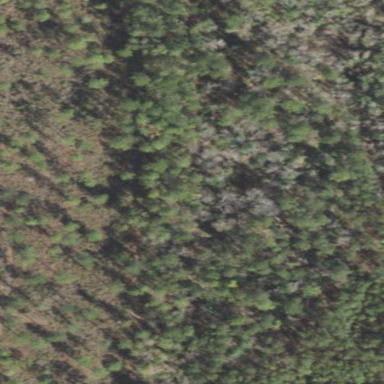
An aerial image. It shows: Mixed woodland with various types of leaves.